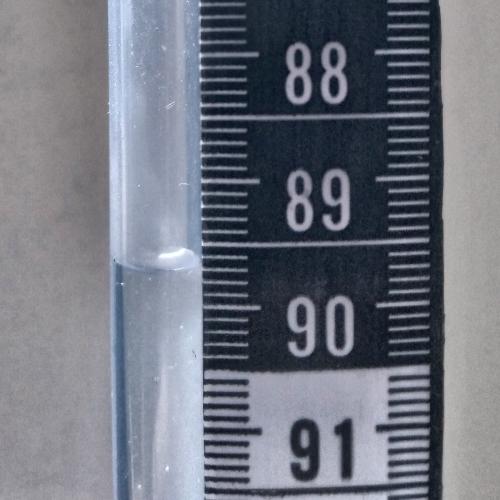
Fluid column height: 89.7 cm